Question: I am adding two custom buttons on navigation bar.
one at left and other at right.
I am successfully done with it,
but I failed to reduce the space between the starting point and frame of buttons.
I tried a lot, also gave the negative value of x, still didn't helped.
Here is the code for buttons
'''
-(void)addLeftButton
{
UIButton *aButton = [UIButton buttonWithType:UIButtonTypeCustom];
aButton.backgroundColor = [UIColor redColor];
[aButton setTitle:@"H" forState:UIControlStateNormal];
aButton.frame = CGRectMake(0.0, 0.0, 40, 40);
[aButton setTitleColor:[UIColor blackColor] forState:UIControlStateNormal];
UIBarButtonItem *aBarButtonItem = [[UIBarButtonItem alloc] initWithCustomView:aButton];
[aButton addTarget:self action:@selector(backBtnClicked:) forControlEvents:UIControlEventTouchUpInside];
[self.navigationItem setLeftBarButtonItem:aBarButtonItem];
}
-(void)addRightButton
{
UIButton *aButton = [UIButton buttonWithType:UIButtonTypeCustom];
aButton.backgroundColor = [UIColor greenColor];
[aButton setTitle:@"B" forState:UIControlStateNormal];
aButton.frame = CGRectMake(0.0, 0.0, 40, 40);
[aButton setTitleColor:[UIColor blackColor] forState:UIControlStateNormal];
UIBarButtonItem *aBarButtonItem = [[UIBarButtonItem alloc] initWithCustomView:aButton];
[aButton addTarget:self action:@selector(backBtnClicked:) forControlEvents:UIControlEventTouchUpInside];
[self.navigationItem setRightBarButtonItem:aBarButtonItem];
}
'''
Also tried using
'''
aBarButtonItem.width = -16;
'''
but didn't helped.
How to achieve this...?
Thanks in advance...
These are the some links that I preferred but didn't helped much
<URL>
<URL>

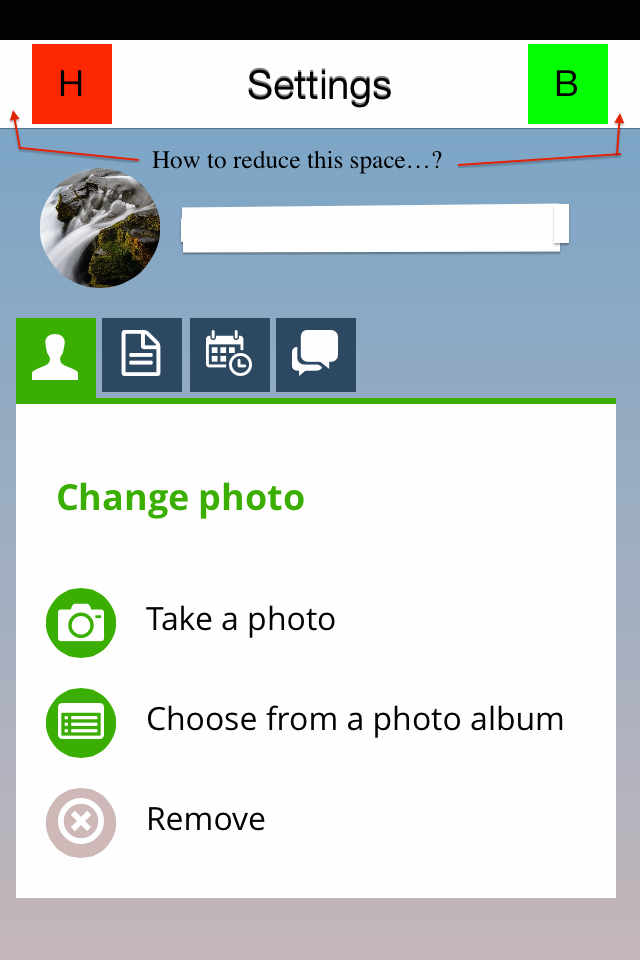
Answer: '''
UIBarButtonItem *negativeSpacer = [[UIBarButtonItem alloc]
initWithBarButtonSystemItem:UIBarButtonSystemItemFixedSpace
target:nil action:nil];
negativeSpacer.width = -16;
[self.navigationItem setLeftBarButtonItems:[NSArray arrayWithObjects:negativeSpacer,yourbutton, nil] animated:YES];
'''
Use like that.